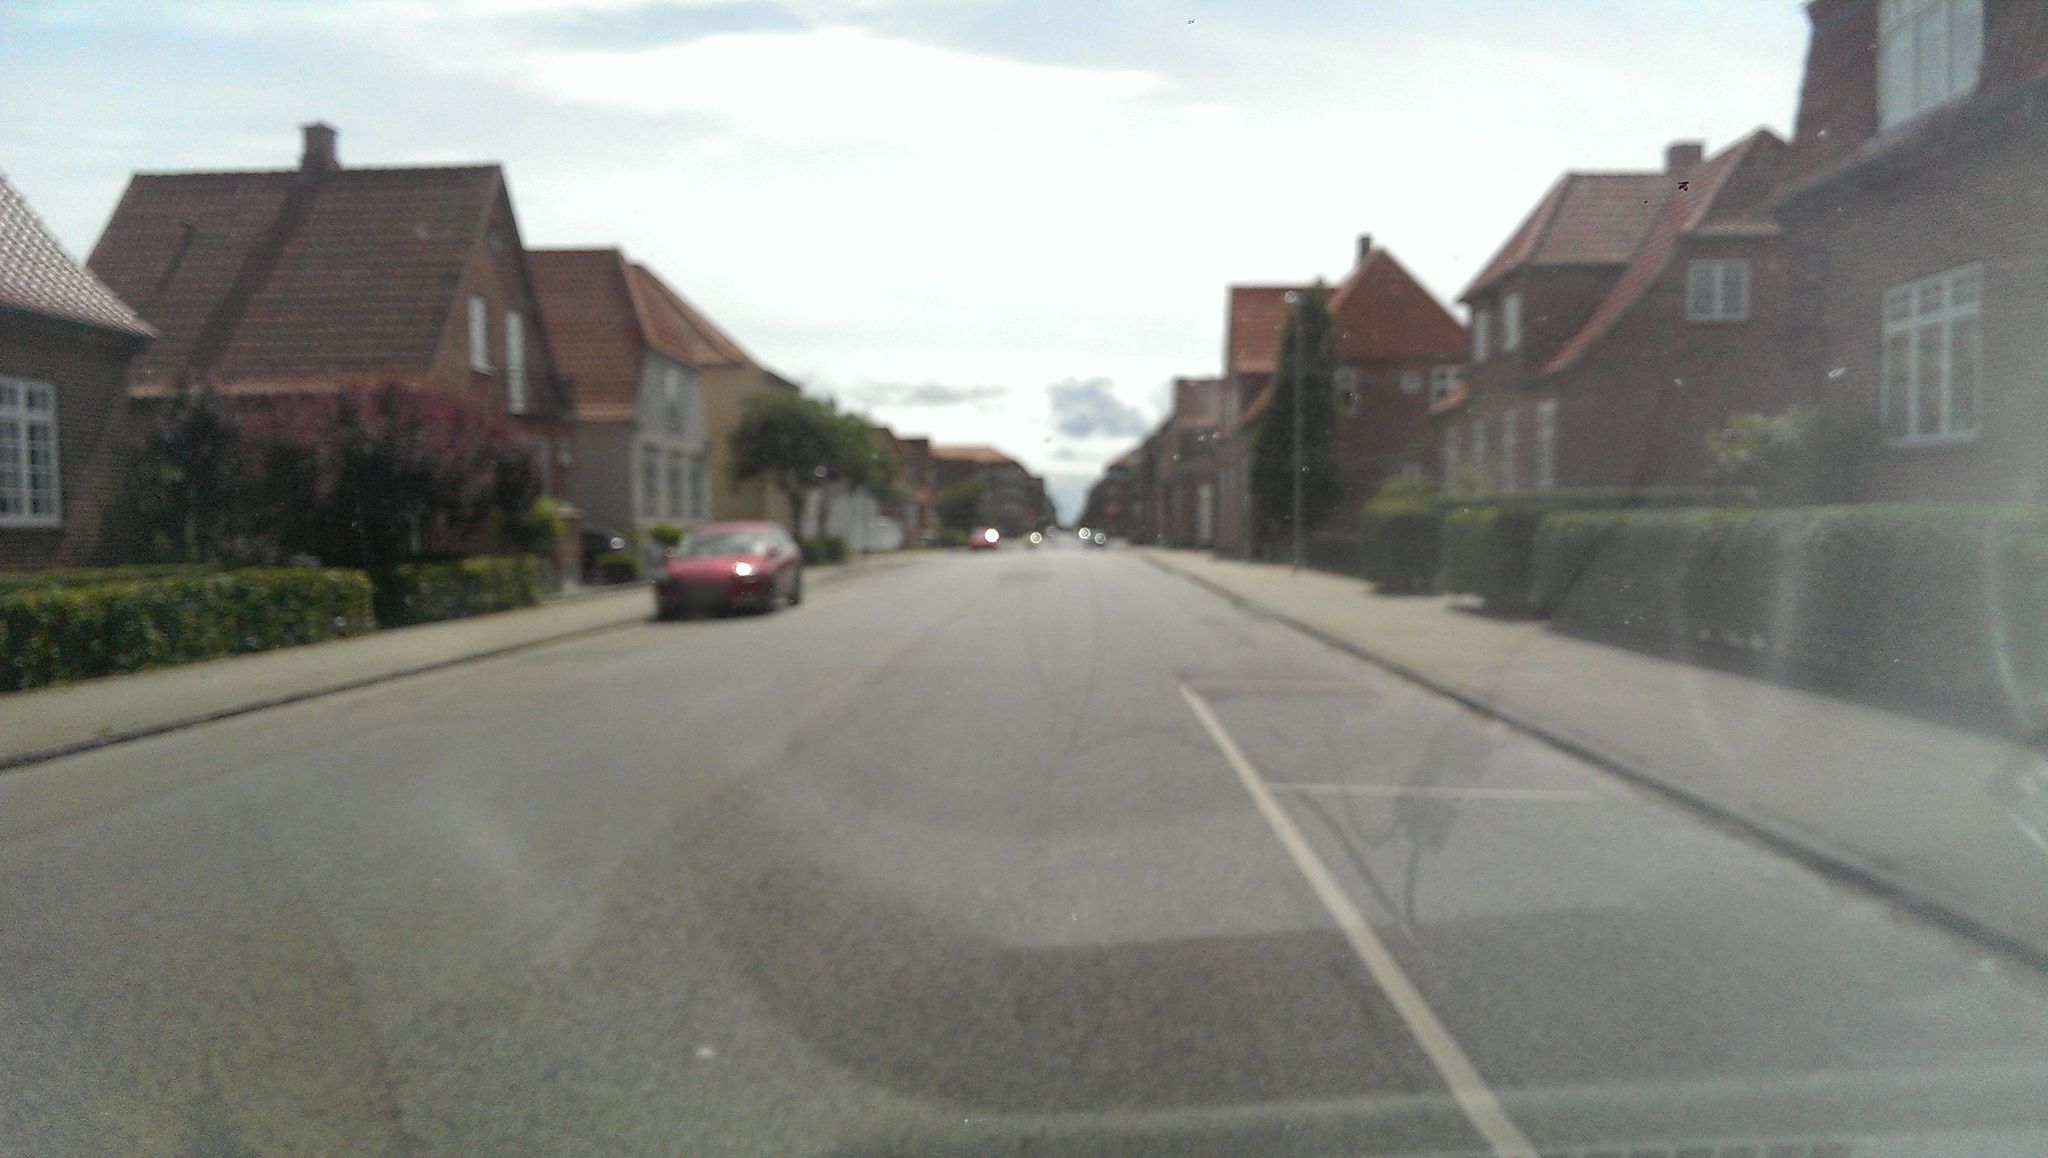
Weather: cloudy
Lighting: day
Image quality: slightly poor
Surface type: driving surface
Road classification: tertiary
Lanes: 2
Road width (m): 2.0
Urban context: dense urban cluster
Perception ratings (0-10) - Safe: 8.01, Lively: 6.57, Beautiful: 7.97, Boring: 5.75, Depressing: 1.21, Wealthy: 6.14